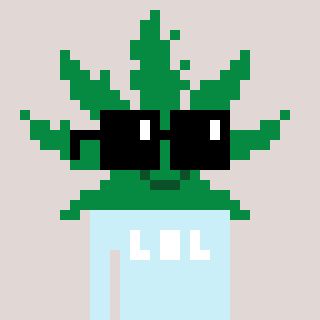
a pixel art character with square black sunglasses, a weed-shaped head and a cold-colored body on a warm background